Field crop: maize
Growth stage: 2
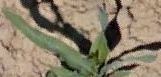
Species: maize